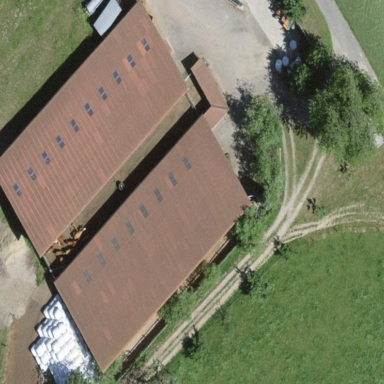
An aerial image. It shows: Farmyard area.